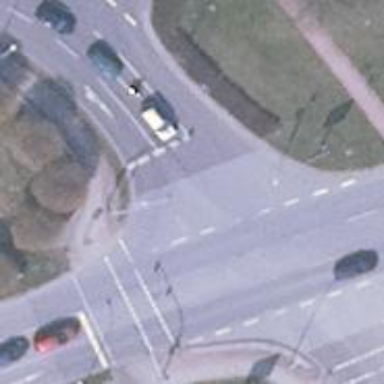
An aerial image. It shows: Road with traffic signals for signaling.